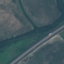
Label: Highway